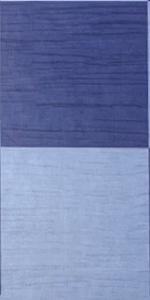
Label: Empty